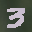
Label: 3